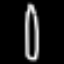
Label: pencil